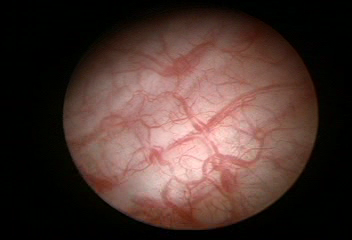
Modality: WLC
Class: Normal mucosa
Bladder cancer association: No